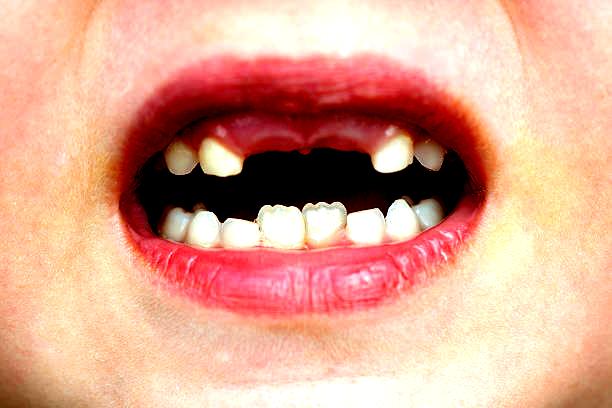
Condition: hypodontia